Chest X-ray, PA view. Patient: 56 years old, sex M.
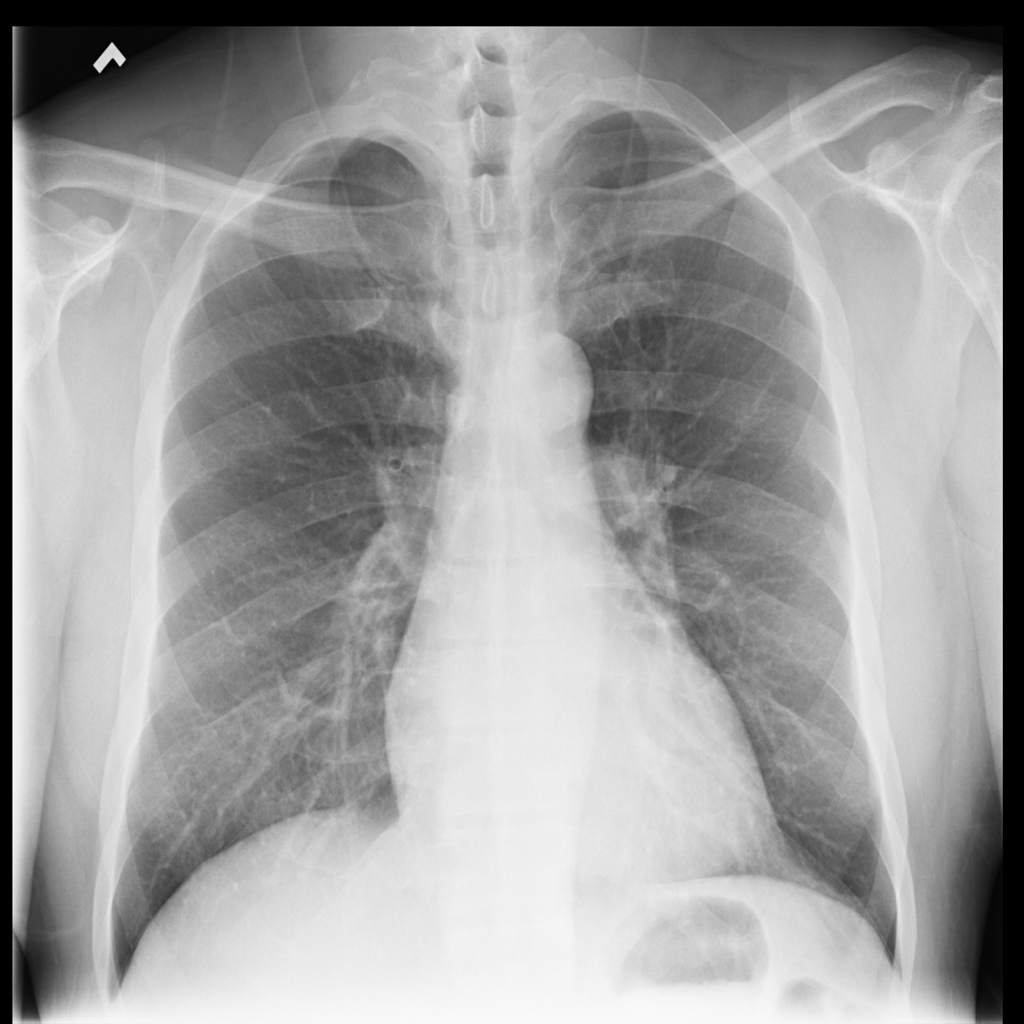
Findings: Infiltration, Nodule